Question: I need a help on image processing on opencv, I have a kind of trapez to process, so I need to warp Perspective, it's easy to do this, but I need extract source points on this image.
Note, the image has only a text, on this example I draw red lines to show what I need to get. I need detect the corner points (marked with a blue point on example).

Any help?
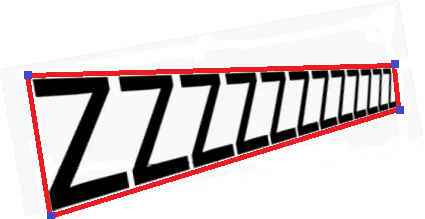
Answer: You can isolate the text inside the image by executing <URL>, and the corner points will be stored by the 'vertices' variable:
'''
cv::Point2f vertices[4];
box.points(vertices);
'''
and you'll be able to manipulate them by accessing their X,Y coordinates:
'''
std::cout << "Point 1: " << vertices[0].x << "," << vertices[0].y << std::endl;
std::cout << "Point 2: " << vertices[1].x << "," << vertices[1].y << std::endl;
std::cout << "Point 3: " << vertices[2].x << "," << vertices[2].y << std::endl;
std::cout << "Point 4: " << vertices[3].x << "," << vertices[3].y << std::endl;
'''
The link I shared provides a complete implementation of this technique.